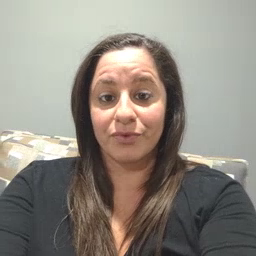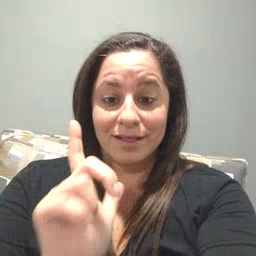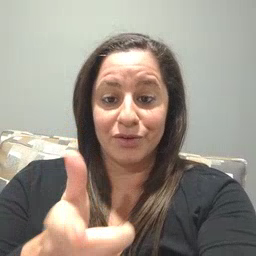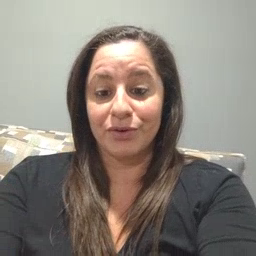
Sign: later